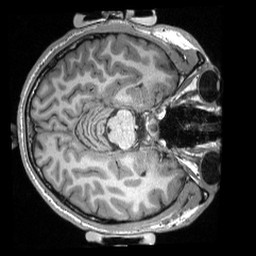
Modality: T1w
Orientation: axial
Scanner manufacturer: siemens
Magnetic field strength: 3 T
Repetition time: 2.3 s
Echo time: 0.00308 s